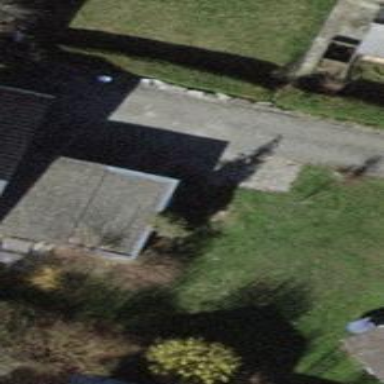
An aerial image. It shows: Garage building.